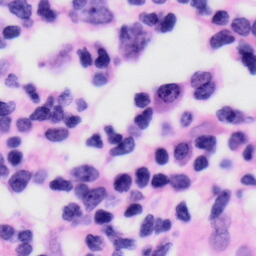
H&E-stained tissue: Skin